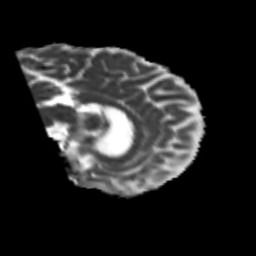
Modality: MD
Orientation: sagittal
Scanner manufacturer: siemens
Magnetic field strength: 3 T
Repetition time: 6.8 s
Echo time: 0.093 s